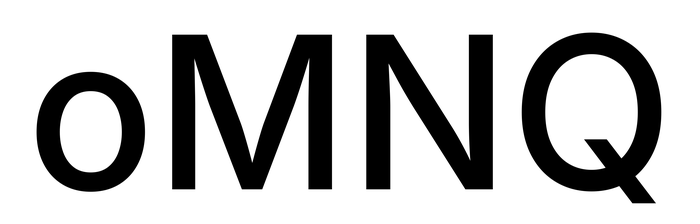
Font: Inter_Medium